Field crop: maize
Growth stage: 2
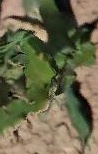
Species: maize